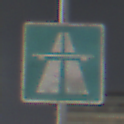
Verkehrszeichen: Autobahn
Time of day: Night
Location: Outdoor (Urban)
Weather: PartlyCloudy
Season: NotSpecified
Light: Artificial